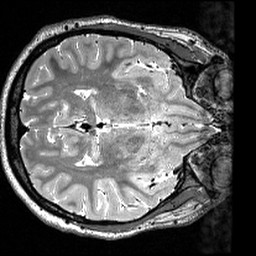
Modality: T2w
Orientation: axial
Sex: male
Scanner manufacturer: siemens
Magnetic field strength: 3 T
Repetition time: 3 s
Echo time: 0.418 s